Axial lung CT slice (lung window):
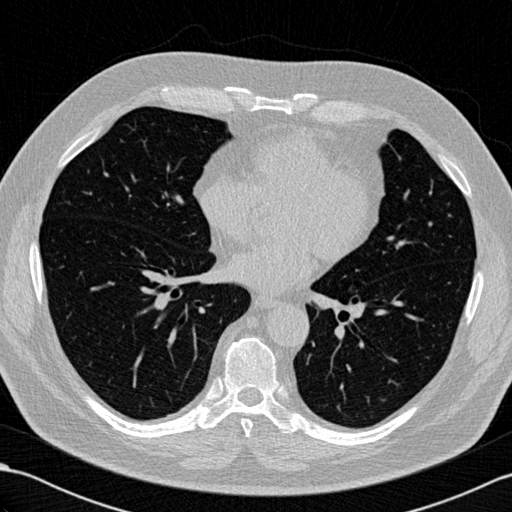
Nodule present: no